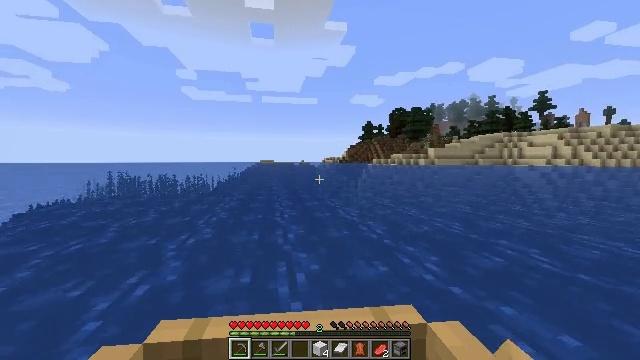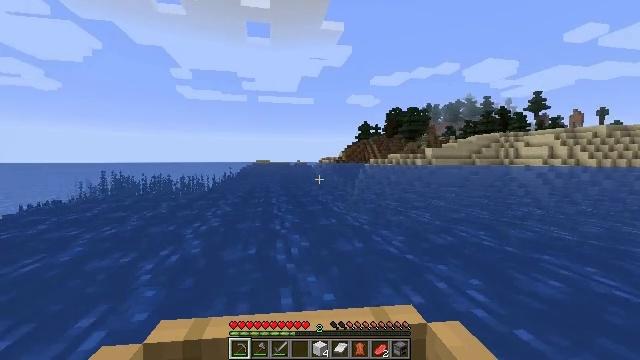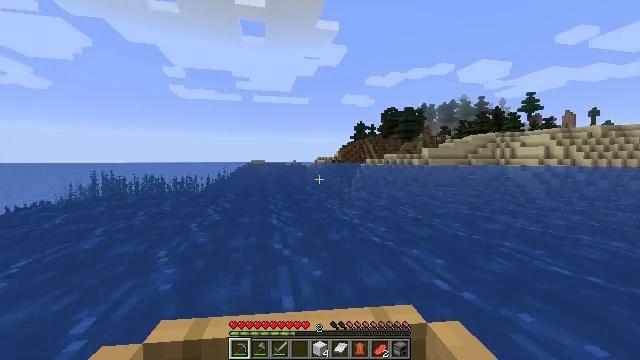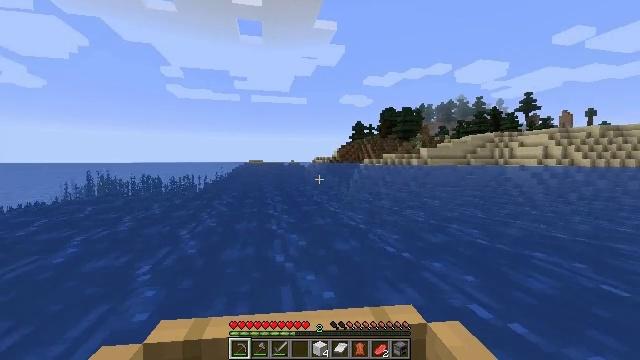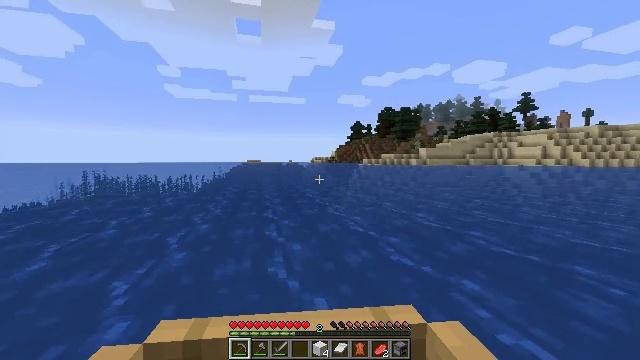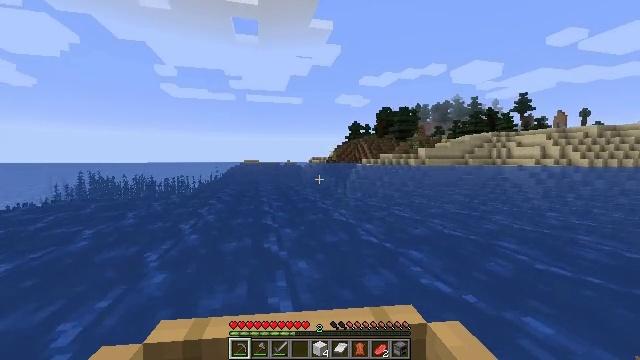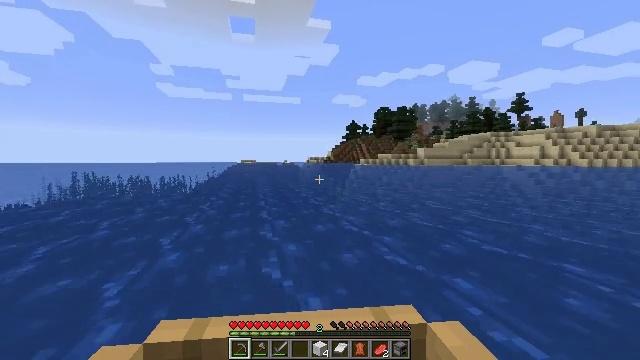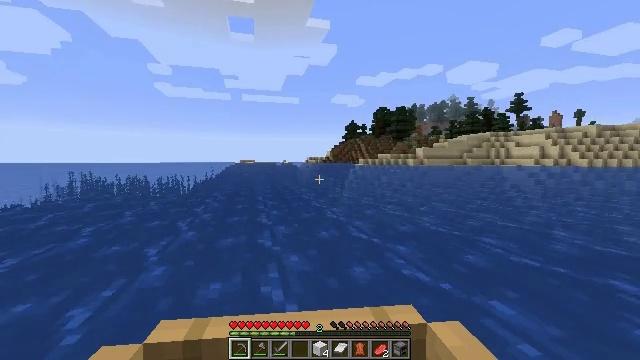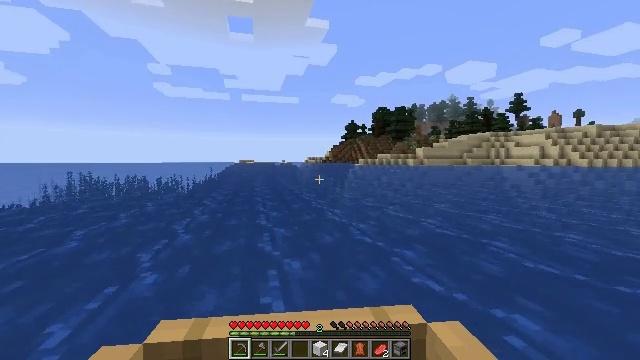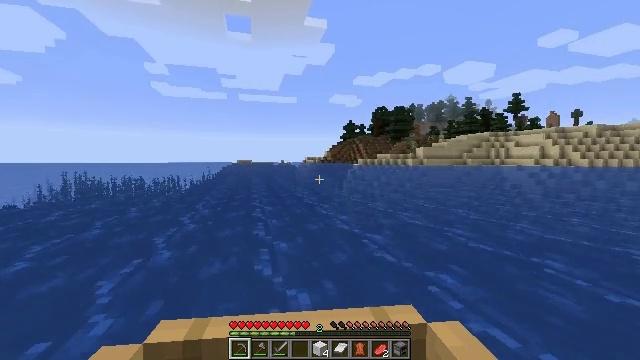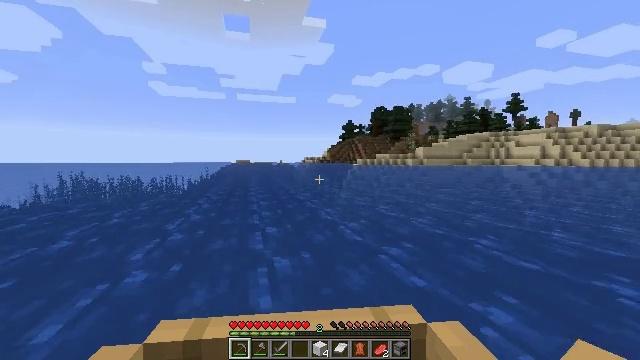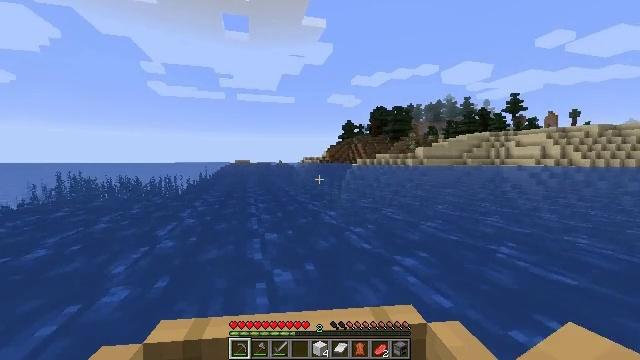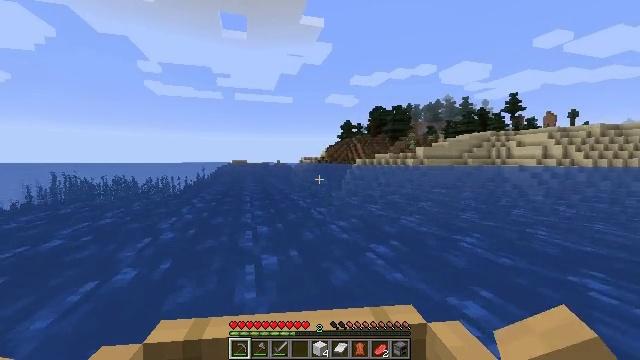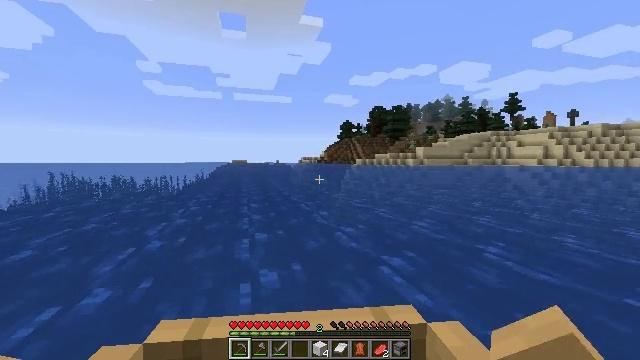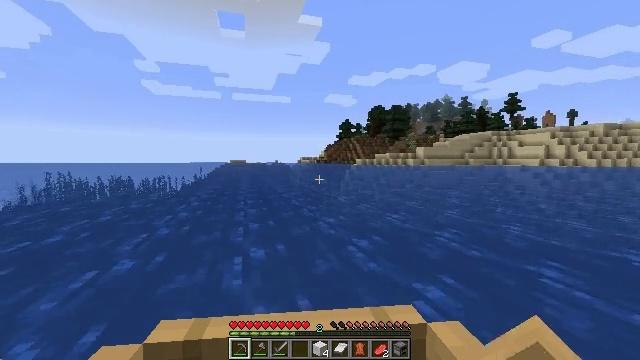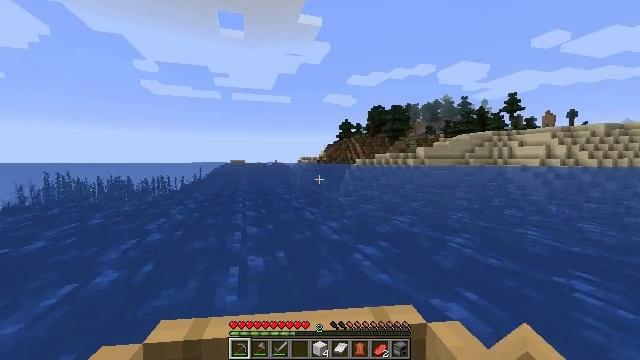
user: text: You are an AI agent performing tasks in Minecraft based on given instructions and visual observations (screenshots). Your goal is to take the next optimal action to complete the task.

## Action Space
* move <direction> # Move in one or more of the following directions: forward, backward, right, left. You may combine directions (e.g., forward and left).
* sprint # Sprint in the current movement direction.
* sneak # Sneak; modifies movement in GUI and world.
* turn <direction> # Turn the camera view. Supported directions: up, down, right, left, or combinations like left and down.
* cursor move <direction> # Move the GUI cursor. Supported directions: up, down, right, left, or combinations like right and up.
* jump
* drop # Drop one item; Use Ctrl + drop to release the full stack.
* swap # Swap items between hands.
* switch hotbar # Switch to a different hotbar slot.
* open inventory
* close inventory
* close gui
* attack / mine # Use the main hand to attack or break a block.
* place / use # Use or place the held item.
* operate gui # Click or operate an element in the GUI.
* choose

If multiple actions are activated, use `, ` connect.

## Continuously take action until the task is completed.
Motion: motion action
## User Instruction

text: Dismantle the blue bed.
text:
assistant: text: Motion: move forward
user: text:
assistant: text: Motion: move forward
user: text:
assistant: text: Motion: move forward
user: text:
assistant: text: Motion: move forward
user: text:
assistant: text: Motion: move forward
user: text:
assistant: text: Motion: move forward
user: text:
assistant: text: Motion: move forward
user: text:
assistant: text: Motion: move forward
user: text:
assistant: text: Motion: move forward
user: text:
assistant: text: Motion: move forward
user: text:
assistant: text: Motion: move forward
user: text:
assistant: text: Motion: move forward
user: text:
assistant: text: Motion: move forward
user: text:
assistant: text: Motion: move forward
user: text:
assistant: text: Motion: move forward
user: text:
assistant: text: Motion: move forward and move left
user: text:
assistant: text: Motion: move forward and move left
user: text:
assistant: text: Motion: move forward and move left
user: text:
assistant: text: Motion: move forward
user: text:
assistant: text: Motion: move forward
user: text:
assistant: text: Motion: move forward
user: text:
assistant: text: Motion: move forward
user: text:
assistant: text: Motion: move forward
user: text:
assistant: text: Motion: move forward
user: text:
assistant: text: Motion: move forward
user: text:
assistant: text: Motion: move forward
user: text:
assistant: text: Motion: move forward
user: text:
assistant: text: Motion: move forward
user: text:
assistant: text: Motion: move forward
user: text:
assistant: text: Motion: move forward